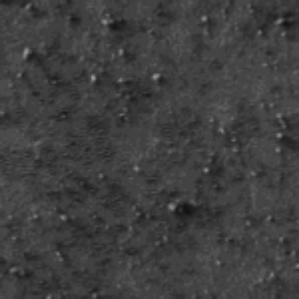
Label: frost